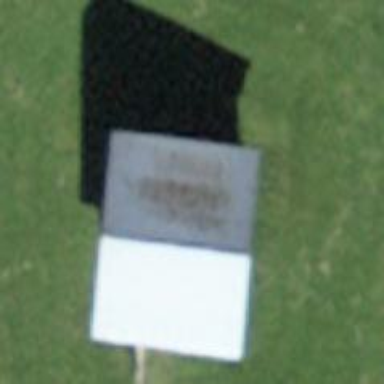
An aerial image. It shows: Barn.